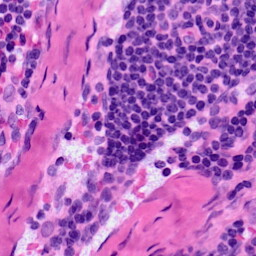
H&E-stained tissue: LymphNode